Question: I am passing complex JSON data to . And it is working so it shows the list of 'Products'.

Now I want to get somehow 'Price' that is already included into JSON data and when I select product from I would like to populate 'input' tag with 'Price'.
I really cannot get if it is possible to do. What I know that data is already in JSON but how to get it?
Any clue?
Here is JS for jQuery autocomplete plugin
'''
function CreateAutocomplete() {
var inputsToProcess = $('[data-autocomplete]').each(function (index, element) {
var requestUrl = $(element).attr('data-action');
$(element).autocomplete({
minLength: 1,
source: function (request, response) {
$.ajax({
url: requestUrl,
dataType: "json",
data: { query: request.term },
success: function (data) {
response($.map(data, function (item) {
return {
label: item.Name,
value: item.Name,
realValue: item.UID
};
}));
},
});
},
select: function (event, ui) {
var hiddenFieldName = $(this).attr('data-value-name');
$('#' + hiddenFieldName).val(ui.item.UID);
}
});
});
}
'''
To make clear 'item.LastPrice' has 'Price' data.
And
'''
@Html.AutocompleteFor(x => x.ProductUID, Url.Action("AutocompleteProducts", "Requisition"), true, "Start typing Product name...", Model.Product.Name)
'''
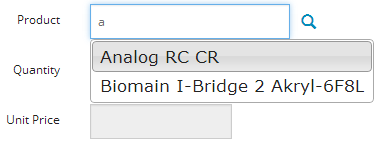
Answer: In your 'ui.item' object you should be able to find the the 'Price' property in there and then set the value in the select function.
'''
success: function (data) {
response($.map(data, function (item) {
return {
label: item.Name,
value: item.Name,
realValue: item.UID,
price: item.LastPrice // you might need to return the LastPrice here if it's not available in the ui object in the select function
};
}));
},
..
select: function (event, ui) {
var hiddenFieldName = $(this).attr('data-value-name'),
unitPriceEl = $('#price');
$('#' + hiddenFieldName).val(ui.item.UID);
unitPriceEl.val(ui.item.LastPrice); //set the price here
}
'''